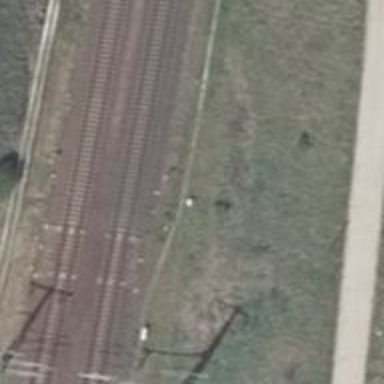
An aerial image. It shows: Railway signal.